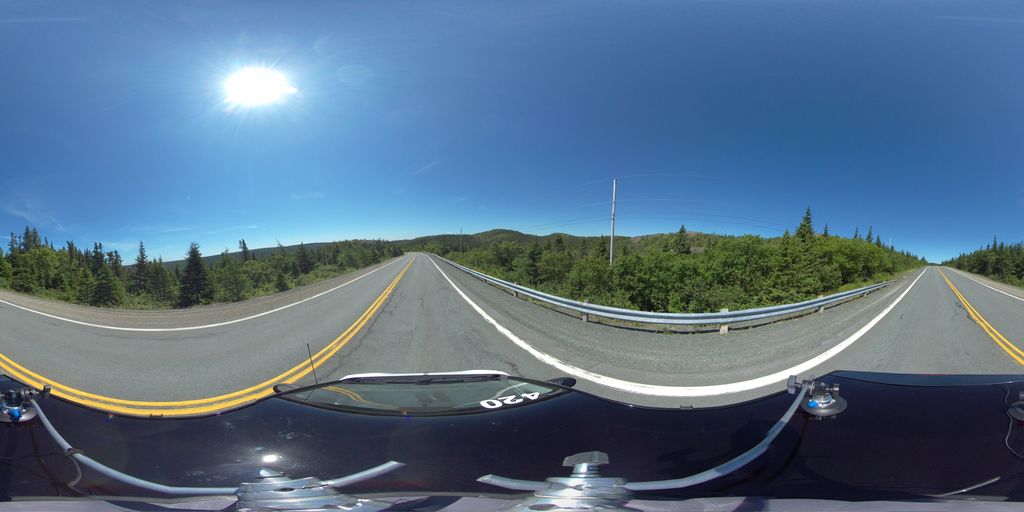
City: st_johns